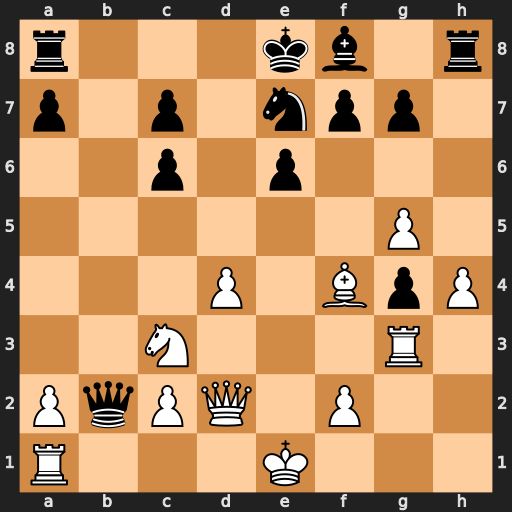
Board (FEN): r3kb1r/p1p1npp1/2p1p3/6P1/3P1BpP/2N3R1/PqPQ1P2/R3K3
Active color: w
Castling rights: Qkq
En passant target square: -
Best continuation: Rb1 Qxb1+ Nxb1